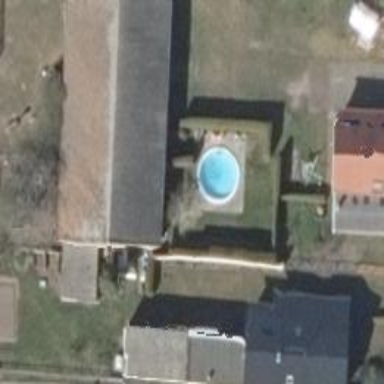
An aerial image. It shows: Swimming pool located in leisure land.